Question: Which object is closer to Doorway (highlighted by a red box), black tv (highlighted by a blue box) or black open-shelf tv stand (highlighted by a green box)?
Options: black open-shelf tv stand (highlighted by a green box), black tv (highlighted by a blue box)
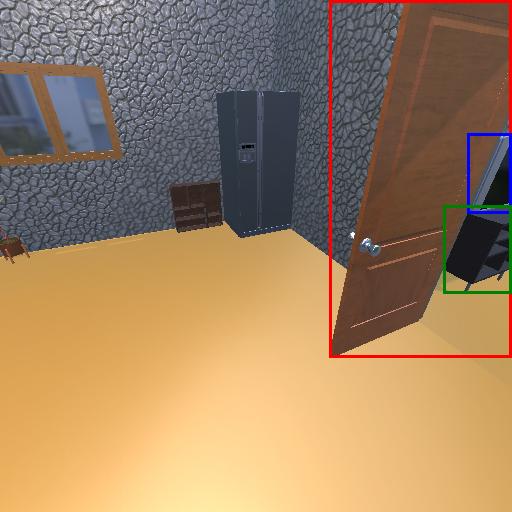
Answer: black open-shelf tv stand (highlighted by a green box)